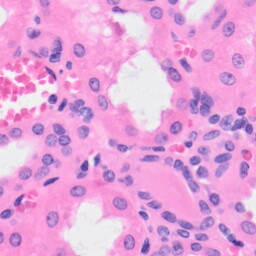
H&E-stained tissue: Kidney